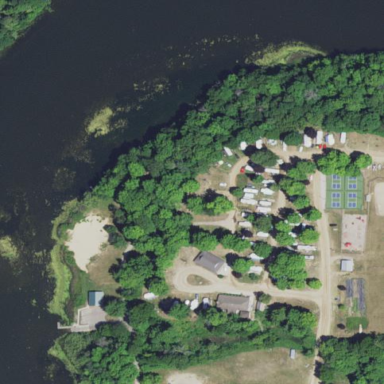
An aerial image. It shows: Caravan site with tents.